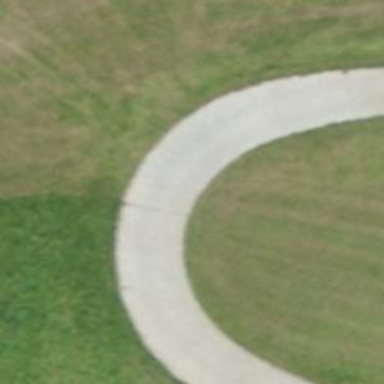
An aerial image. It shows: Well-maintained track road of grade 1.